Interaction volume radius: 5 \u00c5
Interaction volume height: 15 \u00c5
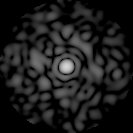
Disorder parameter: 0.7873